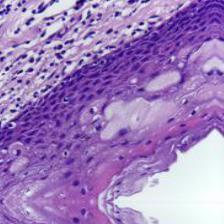
Diagnosis: Normal